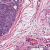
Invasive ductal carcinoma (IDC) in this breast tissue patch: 0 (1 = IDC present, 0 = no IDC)